Field crop: maize
Growth stage: 1
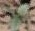
Species: datura